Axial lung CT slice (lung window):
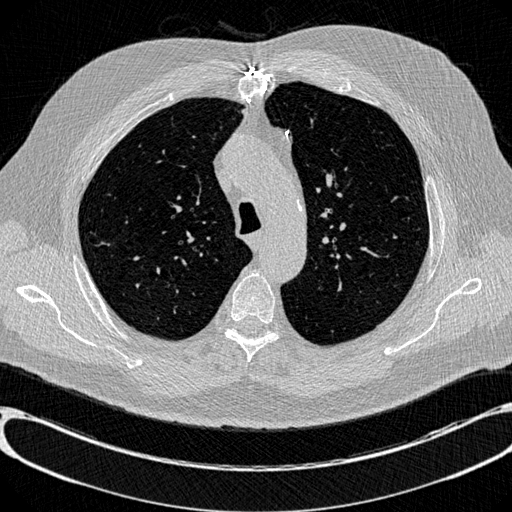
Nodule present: no